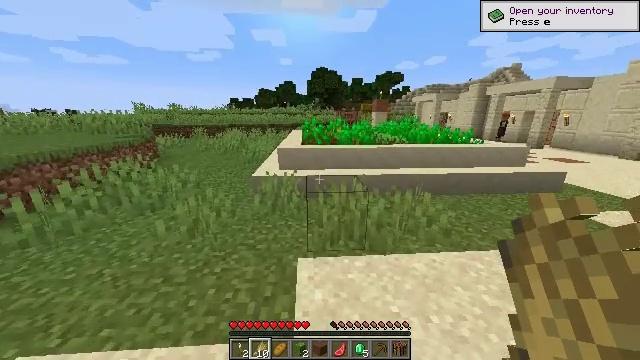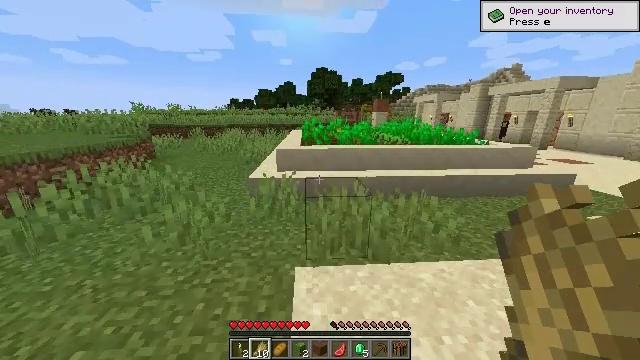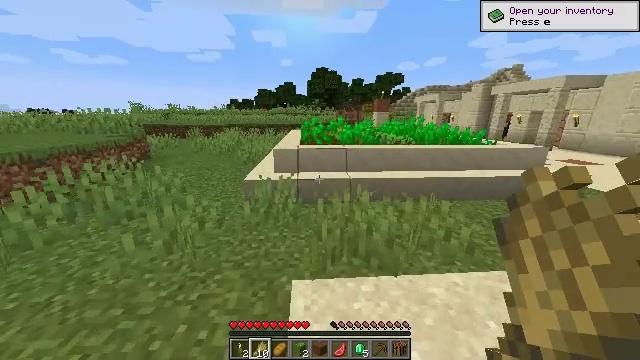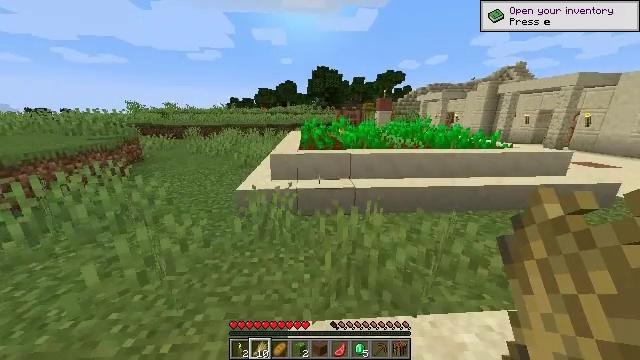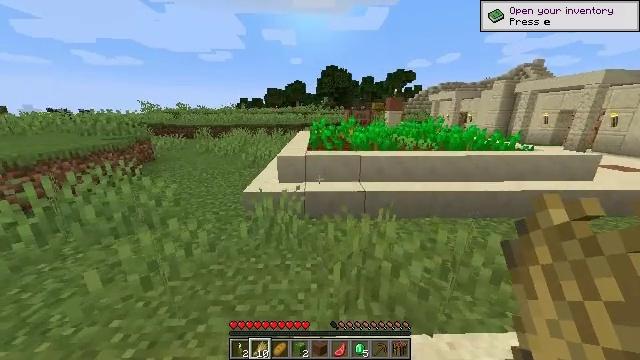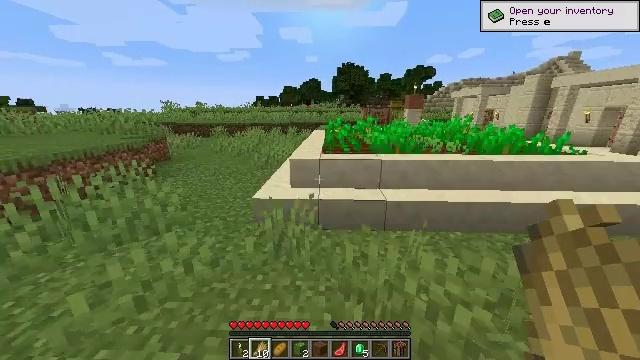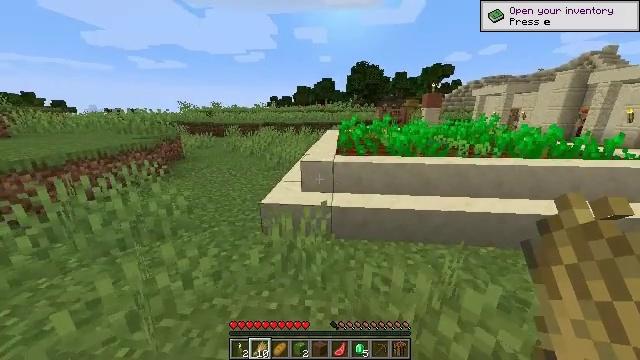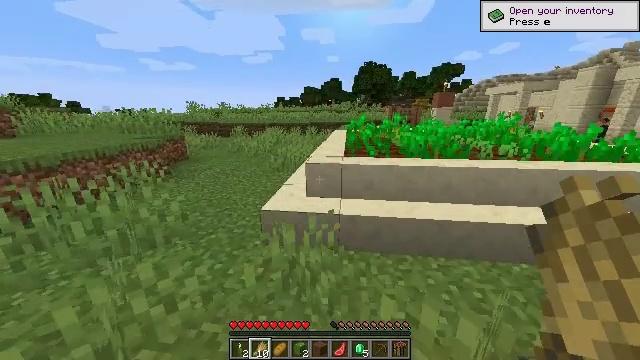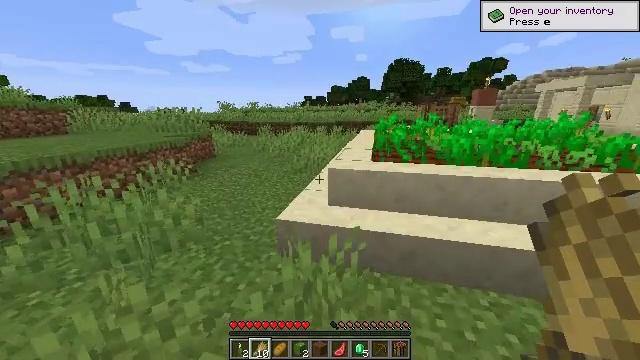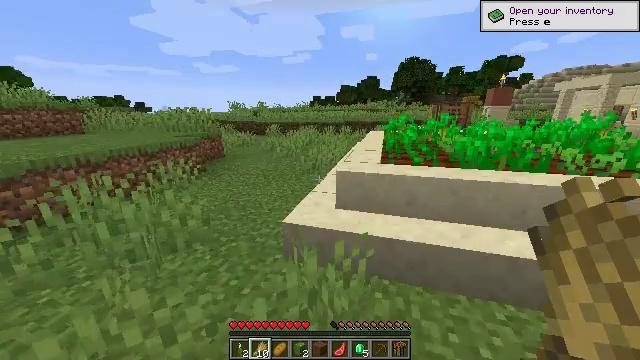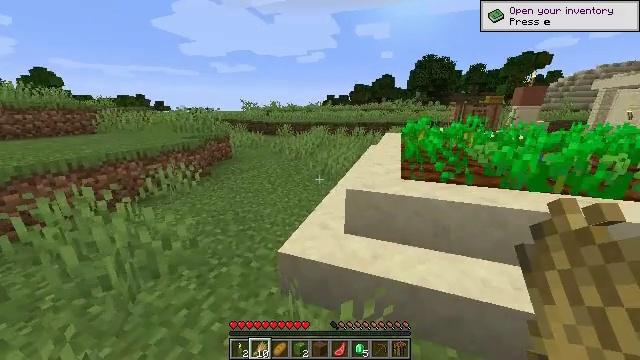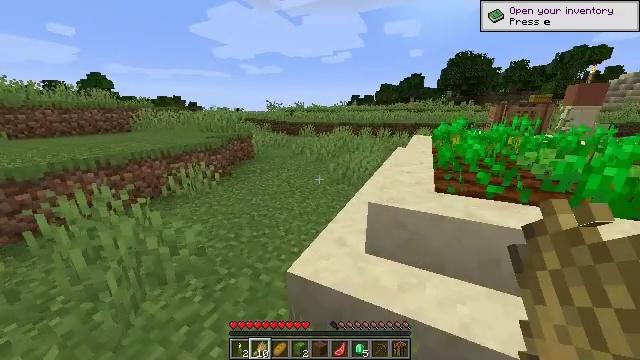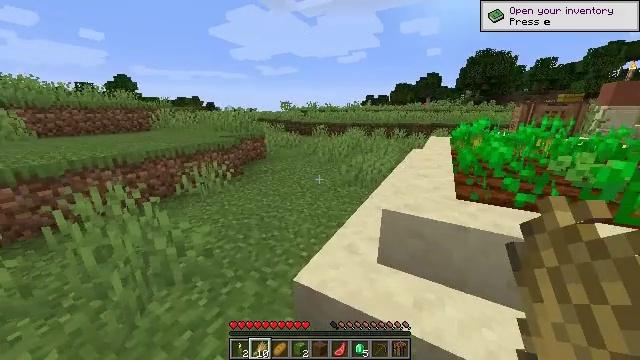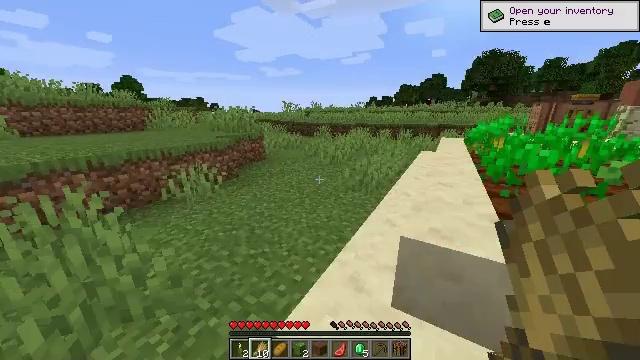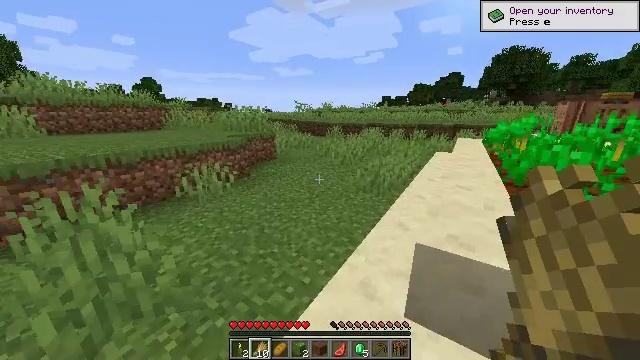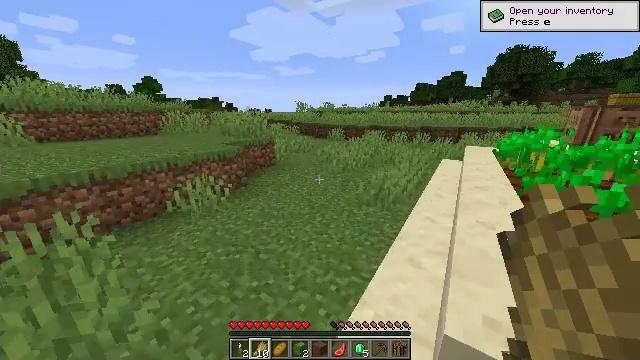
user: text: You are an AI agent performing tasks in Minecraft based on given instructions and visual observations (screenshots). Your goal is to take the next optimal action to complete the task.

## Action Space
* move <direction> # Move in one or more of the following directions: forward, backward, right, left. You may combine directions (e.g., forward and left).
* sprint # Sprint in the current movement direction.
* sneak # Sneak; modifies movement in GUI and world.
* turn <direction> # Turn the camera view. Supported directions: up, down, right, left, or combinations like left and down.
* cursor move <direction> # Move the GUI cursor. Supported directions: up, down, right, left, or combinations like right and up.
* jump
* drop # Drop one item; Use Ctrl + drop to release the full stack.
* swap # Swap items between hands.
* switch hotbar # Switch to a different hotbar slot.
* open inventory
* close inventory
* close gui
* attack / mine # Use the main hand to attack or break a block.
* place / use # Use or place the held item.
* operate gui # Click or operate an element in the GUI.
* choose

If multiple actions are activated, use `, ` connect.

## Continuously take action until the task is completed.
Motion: motion action
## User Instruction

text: Mine smooth sandstone using a pickaxe.
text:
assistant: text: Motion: move forward, sprint
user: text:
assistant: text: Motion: move forward, sprint
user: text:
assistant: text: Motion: move forward, sprint
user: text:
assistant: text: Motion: move forward, sprint, turn left
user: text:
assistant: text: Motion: move forward, sprint, turn left
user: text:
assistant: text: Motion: move forward, sprint, turn left
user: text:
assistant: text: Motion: move forward, sprint, turn left
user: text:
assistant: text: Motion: move forward, sprint, turn left
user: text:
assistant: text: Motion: move forward, sprint, turn left
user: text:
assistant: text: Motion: move forward, sprint, turn left
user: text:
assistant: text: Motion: move forward, sprint, turn left
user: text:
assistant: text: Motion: move forward, sprint, turn left
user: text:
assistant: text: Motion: move forward, sprint
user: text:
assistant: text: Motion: move forward, sprint, turn left
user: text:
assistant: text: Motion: move forward, sprint
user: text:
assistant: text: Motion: move forward, sprint
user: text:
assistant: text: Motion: move forward, sprint
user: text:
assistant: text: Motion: move forward, sprint
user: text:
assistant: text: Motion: move forward, sprint
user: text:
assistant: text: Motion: move forward, sprint, turn right
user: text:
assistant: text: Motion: move forward, sprint, turn right
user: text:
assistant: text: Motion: move forward, sprint, turn right and up
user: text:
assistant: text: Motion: move forward, sprint, turn right and up
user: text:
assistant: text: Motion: move forward, sprint, turn right
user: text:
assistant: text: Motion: move forward, sprint, turn right
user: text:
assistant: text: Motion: move forward, sprint, turn right
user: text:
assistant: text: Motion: move forward, sprint
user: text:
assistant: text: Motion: move forward, sprint
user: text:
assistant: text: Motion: move forward, sprint
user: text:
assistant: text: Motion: move forward, sprint, turn right